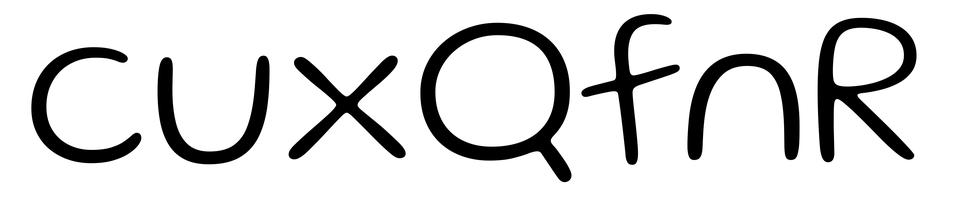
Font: Gluten_ExtraLight